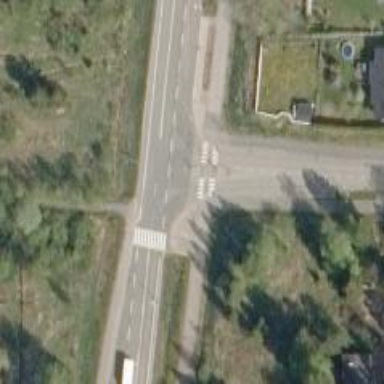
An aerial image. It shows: Secondary road with asphalt surface.